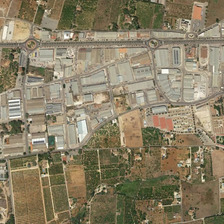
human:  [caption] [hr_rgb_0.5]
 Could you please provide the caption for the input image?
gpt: many buildings and farmlands are in an industrial area .

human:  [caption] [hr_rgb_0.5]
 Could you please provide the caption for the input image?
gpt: many buildings and farmlands are in an industrial area .

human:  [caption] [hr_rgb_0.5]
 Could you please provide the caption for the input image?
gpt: many buildings and farmlands are in an industrial area .

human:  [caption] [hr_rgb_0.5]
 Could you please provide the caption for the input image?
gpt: many buildings and farmlands are in an industrial area .

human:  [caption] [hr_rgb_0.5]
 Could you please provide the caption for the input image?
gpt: many buildings and farmlands are in an industrial area .